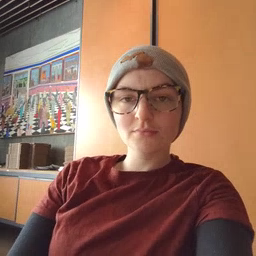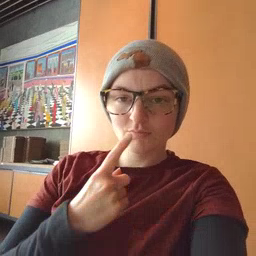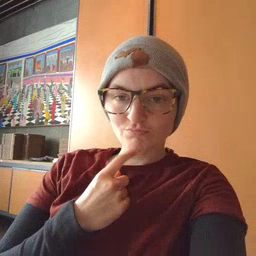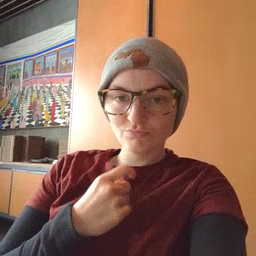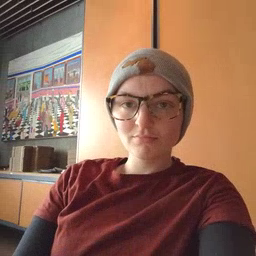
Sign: red